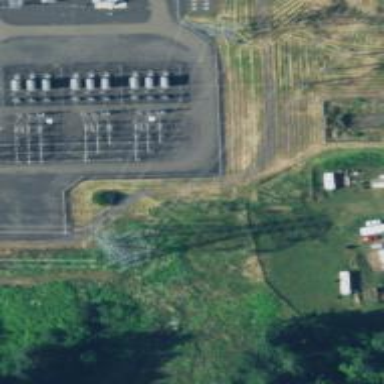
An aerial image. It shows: Lattice structure tower used for power transmission.